Aerial crown-view tile of a tropical tree (Barro Colorado Island, Panama), acquired 20250414:
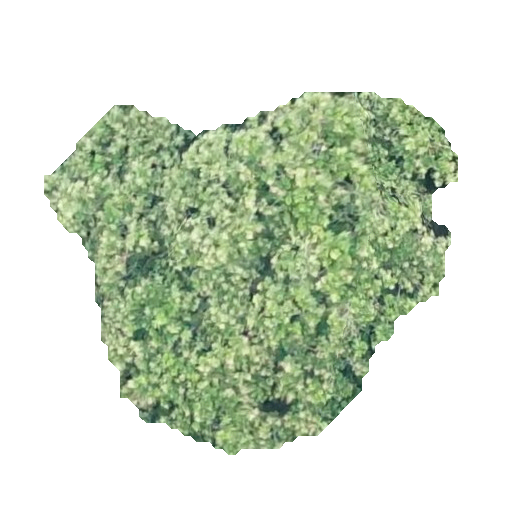
Species: Anacardium excelsum
GBIF accepted scientific name: Anacardium excelsum
Crown area: 153.67 m²